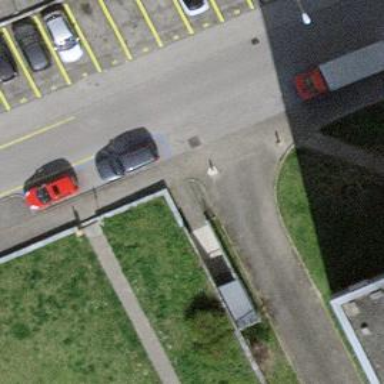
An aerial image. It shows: Bollard barrier.